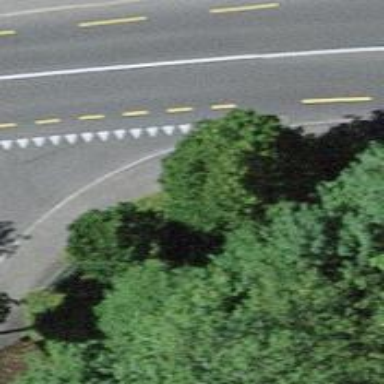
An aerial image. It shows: Kerb serving as barrier.